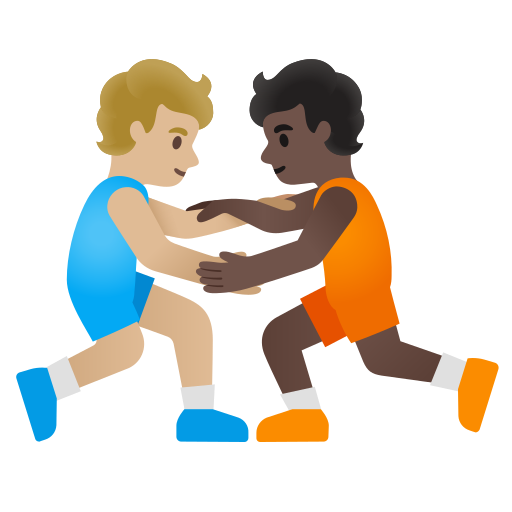
Emoji: 🧑🏼‍🫯‍🧑🏿